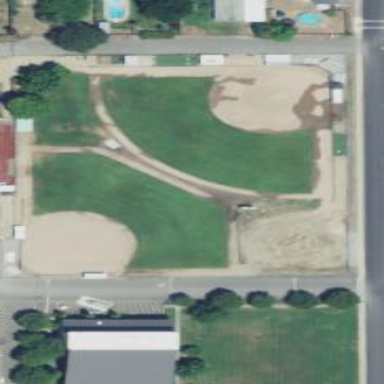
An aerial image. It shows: Baseball pitch for leisure and sports activities.